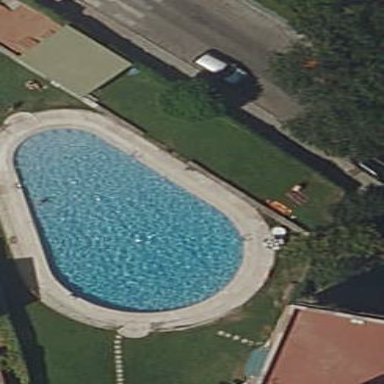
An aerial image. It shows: Swimming pool located in leisure land.